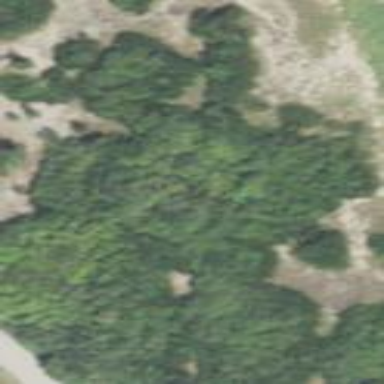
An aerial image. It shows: Deciduous woodland area.